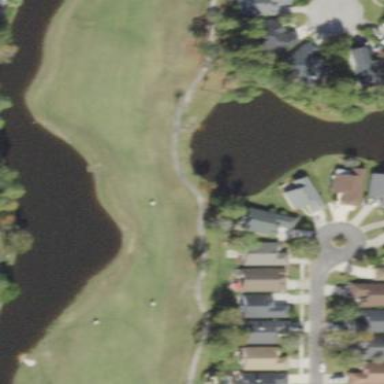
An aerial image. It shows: Grassy area designated as golf fairway.